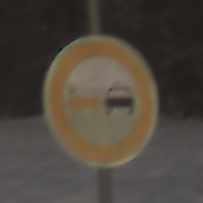
Verkehrszeichen: Ueberholverbot
Umgebung: Outdoor, Nature
Tageszeit: MorningAfternoon
Wetter: PartlyCloudy
Licht: Natural
Jahreszeit: Winter
Kontrast: HighContrast